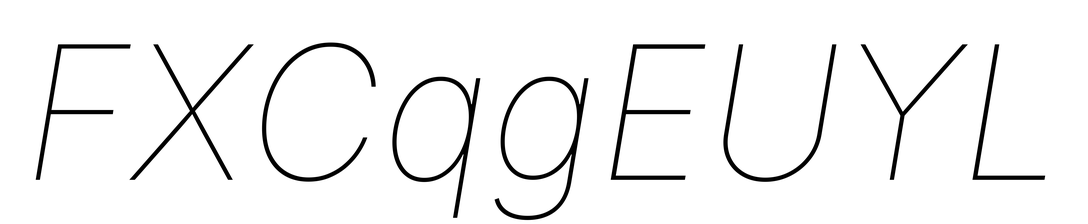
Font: Inter-Italic_Thin_Italic